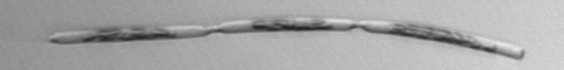
Label: Eucampia_morphytype1